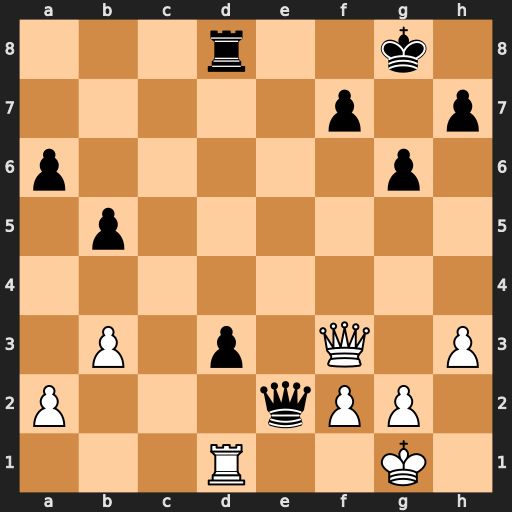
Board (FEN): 3r2k1/5p1p/p5p1/1p6/8/1P1p1Q1P/P3qPP1/3R2K1
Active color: w
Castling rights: -
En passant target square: -
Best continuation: Qxe2 dxe2 Rxd8+ Kg7 Re8